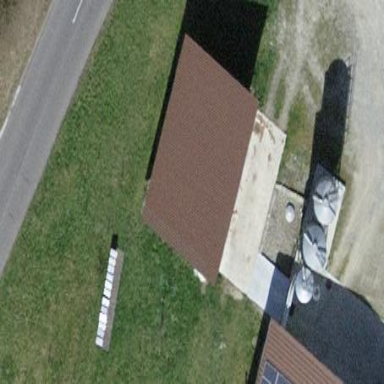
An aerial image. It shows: Farm auxiliary building.